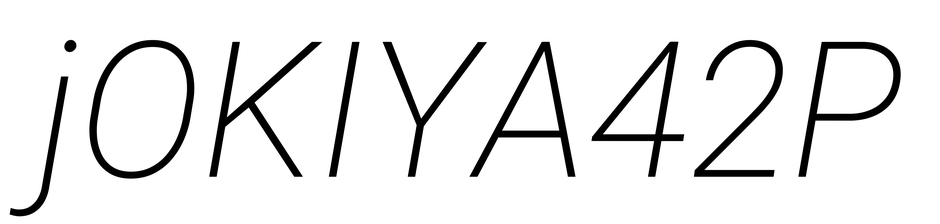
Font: Roboto-Italic_ExtraLight_Italic